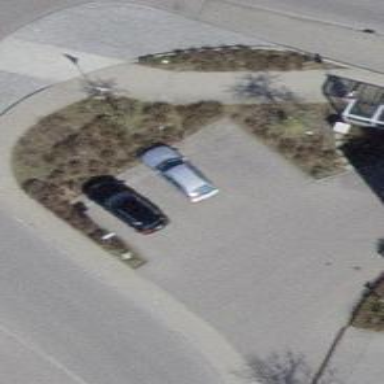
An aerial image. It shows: Parking aisle designated as service road.